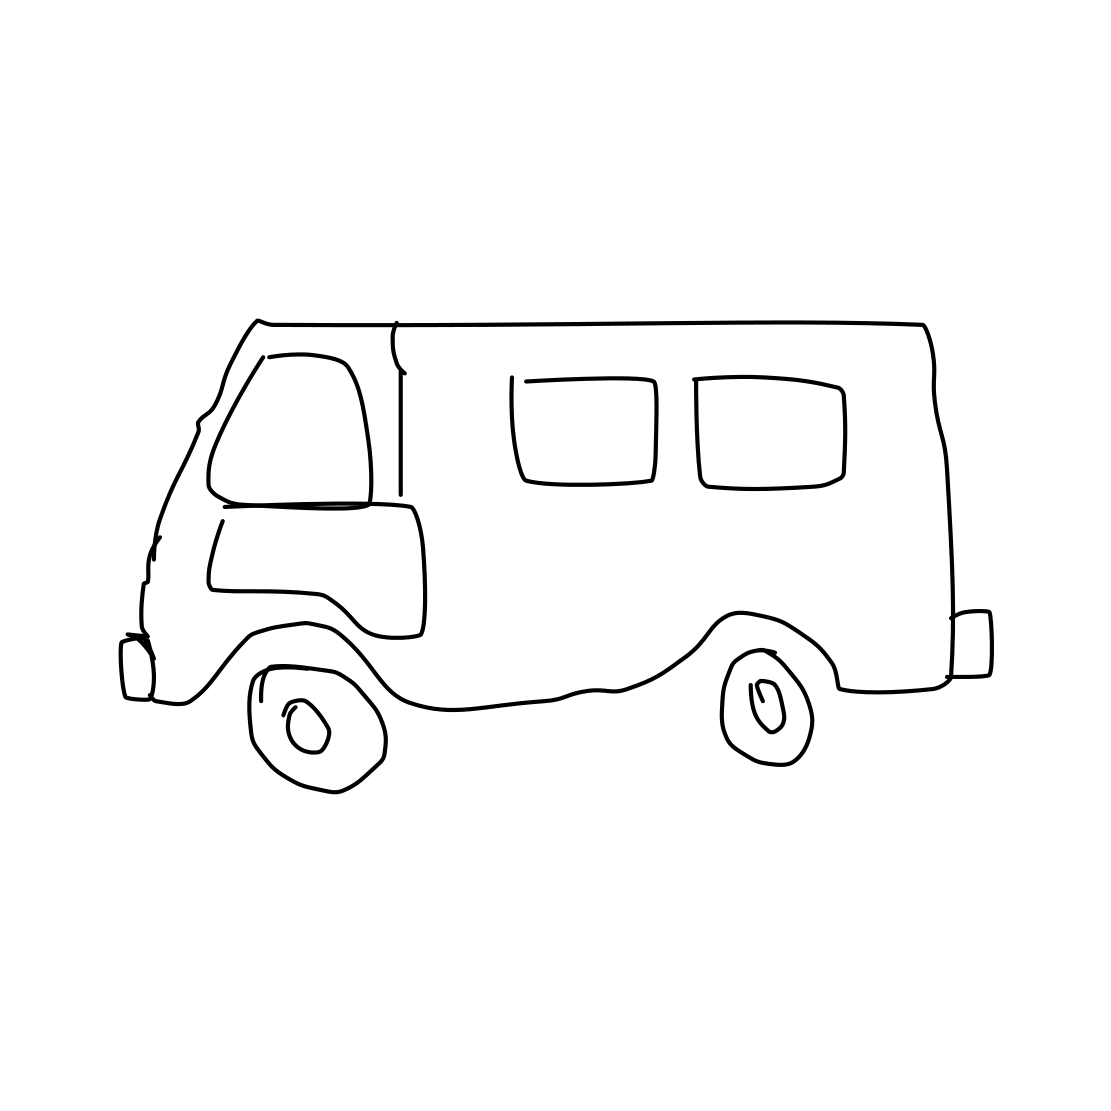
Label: van